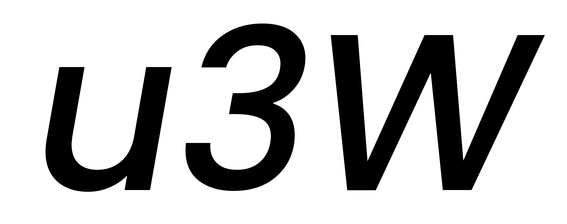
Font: Poppins-MediumItalic